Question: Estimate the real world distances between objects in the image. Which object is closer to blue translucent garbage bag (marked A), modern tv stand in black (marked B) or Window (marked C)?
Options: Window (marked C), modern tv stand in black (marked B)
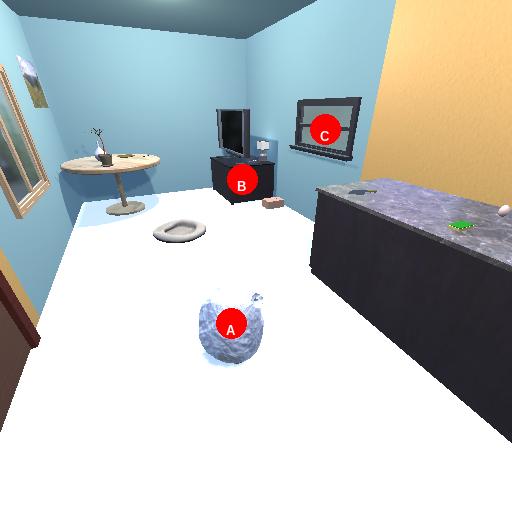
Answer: Window (marked C)